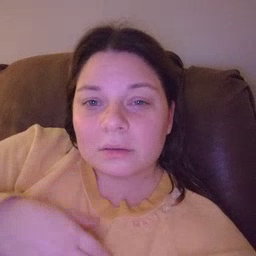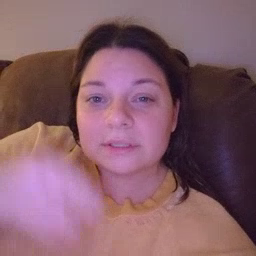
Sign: milk